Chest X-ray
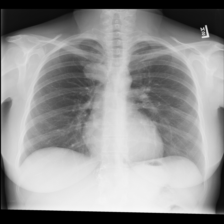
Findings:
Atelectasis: negative
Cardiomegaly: negative
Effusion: negative
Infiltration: negative
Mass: positive
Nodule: negative
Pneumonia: negative
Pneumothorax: negative
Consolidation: negative
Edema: negative
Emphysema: negative
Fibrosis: negative
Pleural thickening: negative
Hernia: negative